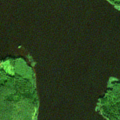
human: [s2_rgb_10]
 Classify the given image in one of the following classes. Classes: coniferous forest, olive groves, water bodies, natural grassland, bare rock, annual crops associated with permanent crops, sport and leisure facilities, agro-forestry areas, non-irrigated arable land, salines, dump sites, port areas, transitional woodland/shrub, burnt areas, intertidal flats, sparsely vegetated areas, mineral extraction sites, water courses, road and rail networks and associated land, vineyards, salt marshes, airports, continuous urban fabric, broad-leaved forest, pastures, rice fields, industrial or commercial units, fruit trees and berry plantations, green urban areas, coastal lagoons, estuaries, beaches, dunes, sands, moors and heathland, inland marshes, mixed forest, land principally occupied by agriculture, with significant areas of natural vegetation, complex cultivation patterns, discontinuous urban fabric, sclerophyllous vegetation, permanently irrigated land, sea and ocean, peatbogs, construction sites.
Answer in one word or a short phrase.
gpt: mixed forest, transitional woodland/shrub, water bodies